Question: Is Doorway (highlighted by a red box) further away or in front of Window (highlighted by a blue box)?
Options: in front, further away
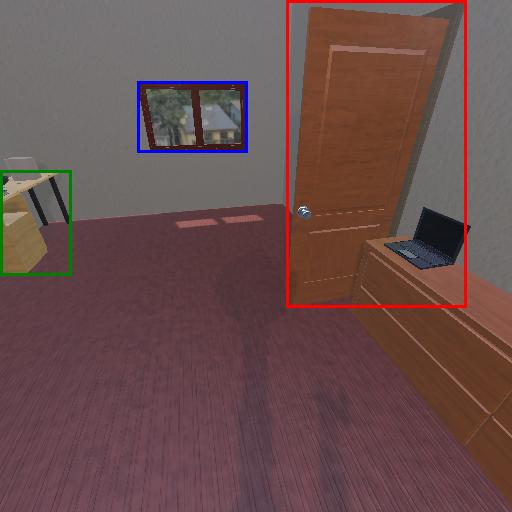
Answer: in front